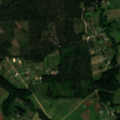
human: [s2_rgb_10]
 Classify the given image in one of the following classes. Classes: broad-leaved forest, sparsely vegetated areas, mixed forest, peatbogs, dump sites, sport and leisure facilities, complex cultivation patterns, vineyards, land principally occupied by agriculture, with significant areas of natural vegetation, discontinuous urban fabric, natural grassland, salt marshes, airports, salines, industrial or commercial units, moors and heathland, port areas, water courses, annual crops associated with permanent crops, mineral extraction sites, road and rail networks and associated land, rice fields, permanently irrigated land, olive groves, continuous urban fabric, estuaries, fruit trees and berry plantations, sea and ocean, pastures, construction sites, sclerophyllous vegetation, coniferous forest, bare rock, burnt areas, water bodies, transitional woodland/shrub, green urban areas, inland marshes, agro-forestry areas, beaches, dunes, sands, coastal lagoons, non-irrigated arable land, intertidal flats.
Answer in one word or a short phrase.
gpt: discontinuous urban fabric, non-irrigated arable land, pastures, complex cultivation patterns, land principally occupied by agriculture, with significant areas of natural vegetation, coniferous forest, mixed forest, transitional woodland/shrub